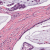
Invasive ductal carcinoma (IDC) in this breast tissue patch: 1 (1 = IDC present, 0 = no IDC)